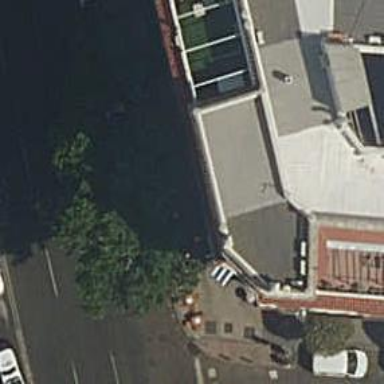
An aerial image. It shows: Restaurant.